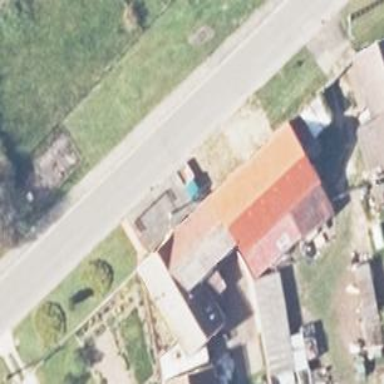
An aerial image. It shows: Bed and breakfast guest house building.